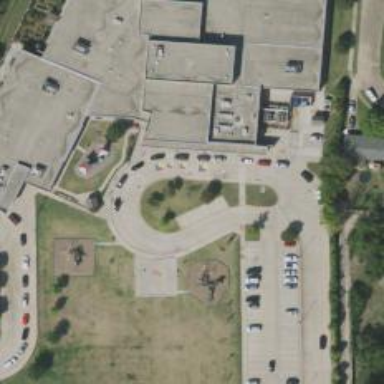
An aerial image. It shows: Parking space is available.